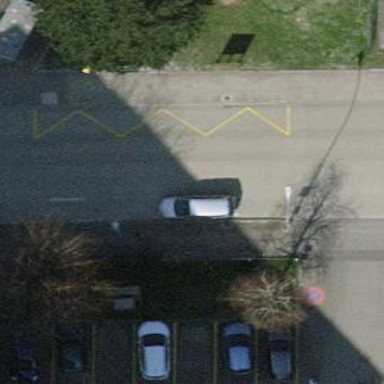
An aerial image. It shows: Marked crossing on asphalt footway.